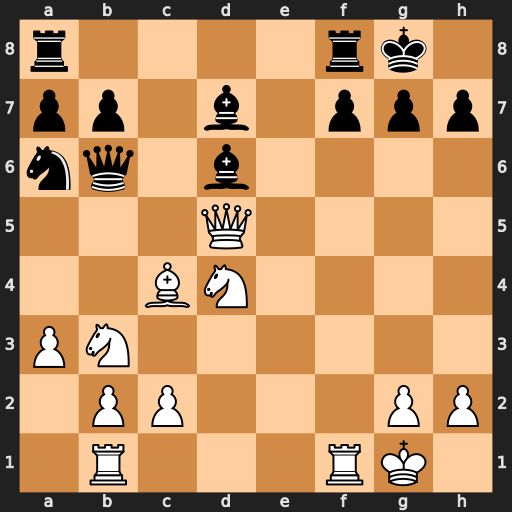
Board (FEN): r4rk1/pp1b1ppp/nq1b4/3Q4/2BN4/PN6/1PP3PP/1R3RK1
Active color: w
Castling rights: -
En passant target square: -
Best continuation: Rxf7 Rxf7 Qxf7+